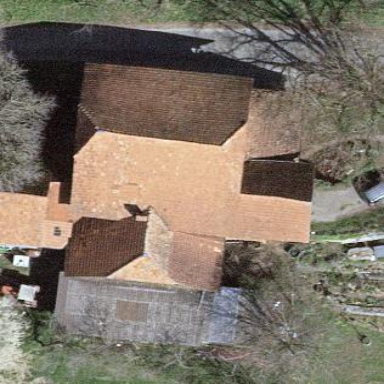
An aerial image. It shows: Farm building.